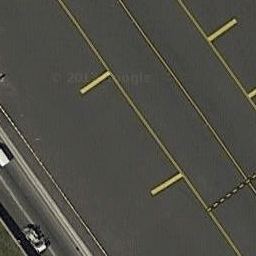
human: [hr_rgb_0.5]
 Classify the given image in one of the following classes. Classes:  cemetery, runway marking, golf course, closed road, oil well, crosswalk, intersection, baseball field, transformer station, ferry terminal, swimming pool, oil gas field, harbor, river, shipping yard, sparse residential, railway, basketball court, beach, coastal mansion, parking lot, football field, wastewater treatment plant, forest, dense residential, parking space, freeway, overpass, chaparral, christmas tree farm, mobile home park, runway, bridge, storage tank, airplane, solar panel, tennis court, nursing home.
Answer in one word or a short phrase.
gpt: runway marking